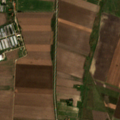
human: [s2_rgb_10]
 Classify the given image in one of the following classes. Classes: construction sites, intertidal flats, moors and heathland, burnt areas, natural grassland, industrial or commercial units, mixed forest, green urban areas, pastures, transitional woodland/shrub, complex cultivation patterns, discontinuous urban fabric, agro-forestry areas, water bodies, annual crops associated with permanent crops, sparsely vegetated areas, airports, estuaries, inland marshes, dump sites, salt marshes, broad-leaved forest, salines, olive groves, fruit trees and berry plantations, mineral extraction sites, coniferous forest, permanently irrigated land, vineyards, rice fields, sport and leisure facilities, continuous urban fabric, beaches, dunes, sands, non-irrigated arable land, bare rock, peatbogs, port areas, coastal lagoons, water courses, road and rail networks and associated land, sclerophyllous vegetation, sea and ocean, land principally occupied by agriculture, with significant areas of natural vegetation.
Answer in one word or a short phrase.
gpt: industrial or commercial units, non-irrigated arable land, pastures